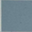
Piece: xx